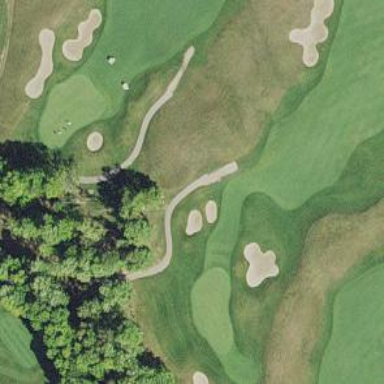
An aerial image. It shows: Path for both roads and golfers.